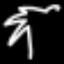
Label: palm tree